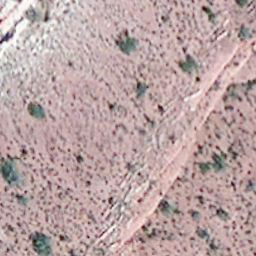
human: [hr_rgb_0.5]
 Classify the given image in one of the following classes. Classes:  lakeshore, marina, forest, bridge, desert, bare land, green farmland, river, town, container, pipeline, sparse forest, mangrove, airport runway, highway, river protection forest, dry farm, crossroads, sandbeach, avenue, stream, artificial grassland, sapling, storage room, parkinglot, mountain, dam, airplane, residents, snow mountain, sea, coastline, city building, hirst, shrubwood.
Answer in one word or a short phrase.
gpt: bare land